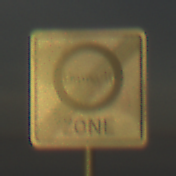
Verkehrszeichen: EndeUmweltzone
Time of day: SunriseSunset
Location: Outdoor (Nature)
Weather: PartlyCloudy
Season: Summer
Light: Natural